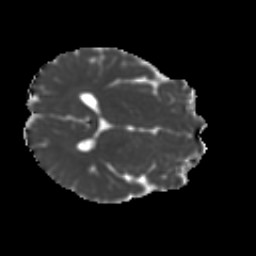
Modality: MD
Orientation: axial
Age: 15
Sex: male
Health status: ill
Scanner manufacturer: ge
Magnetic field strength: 3 T
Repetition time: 6.752 s
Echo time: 0.079 s